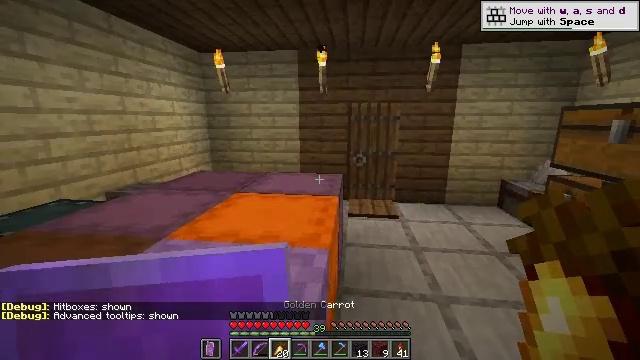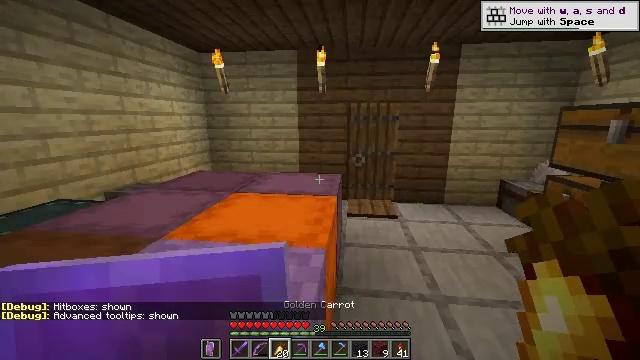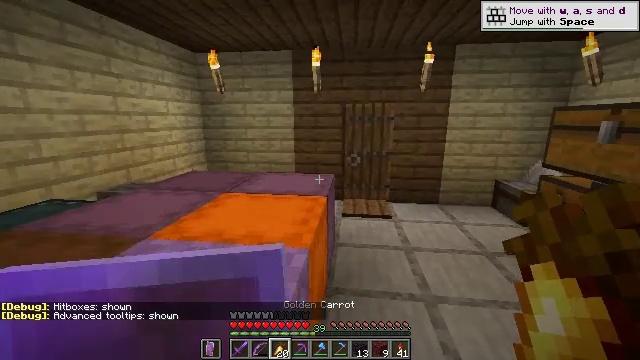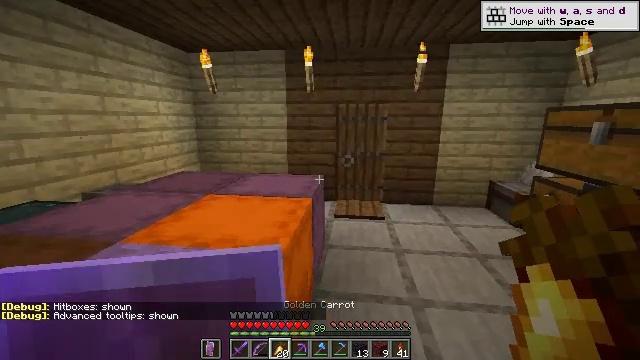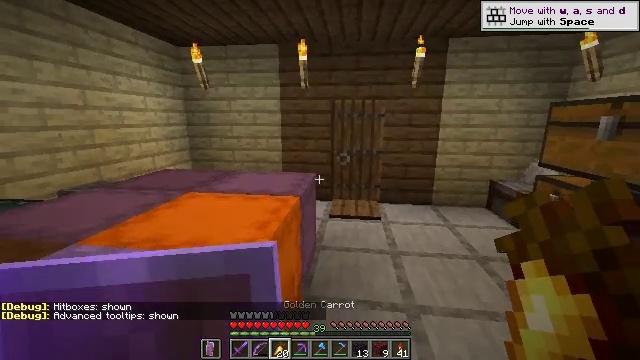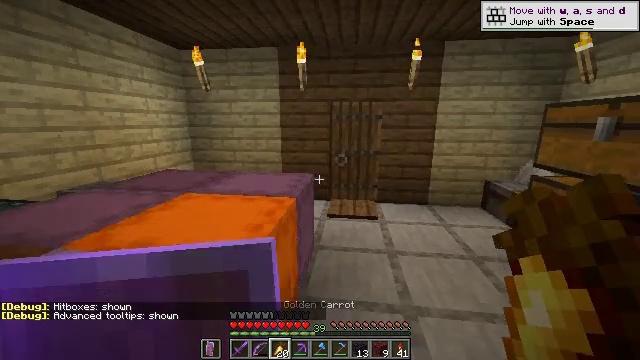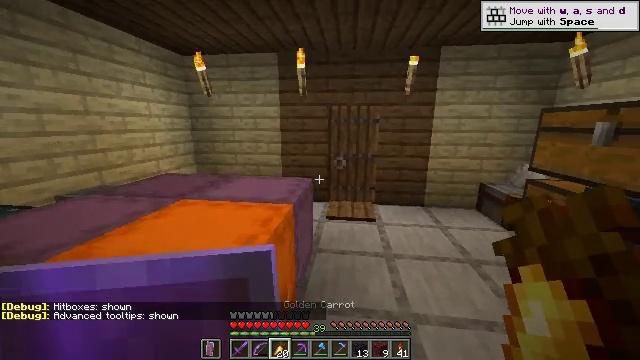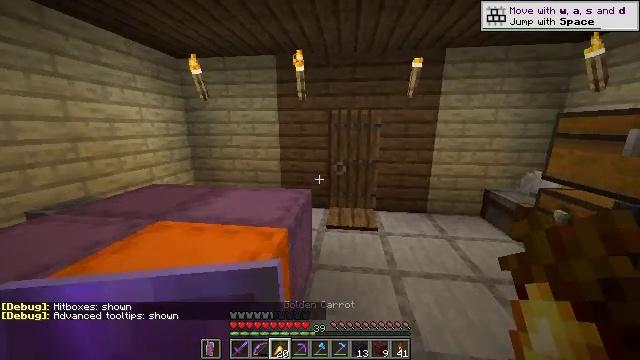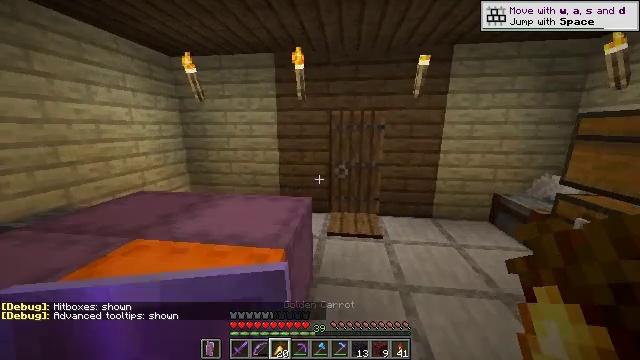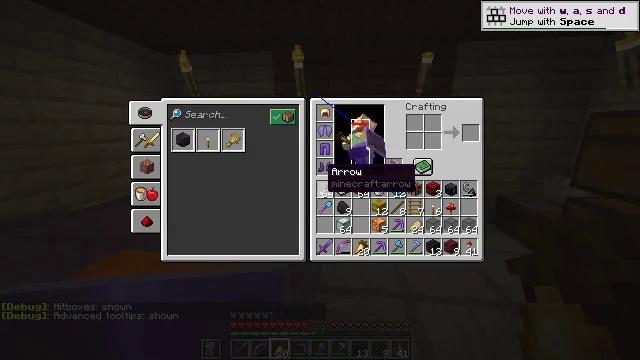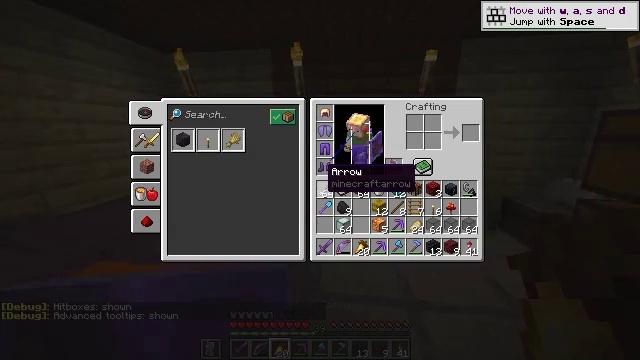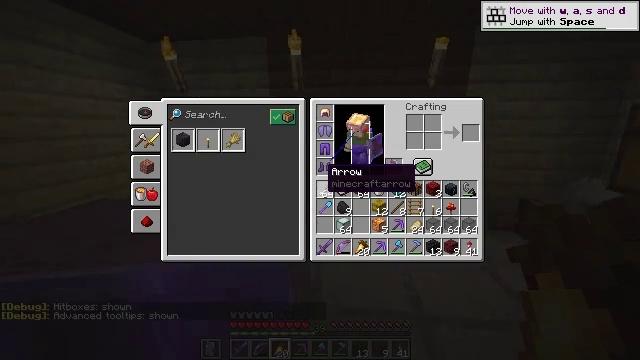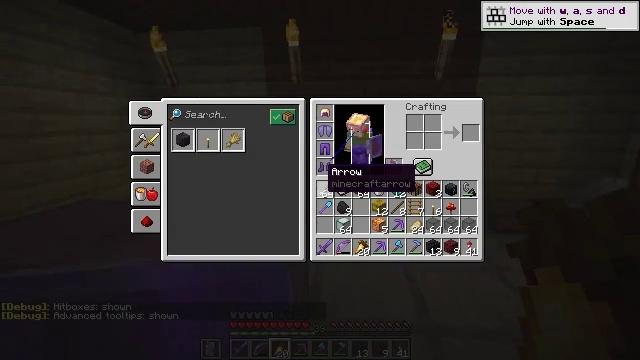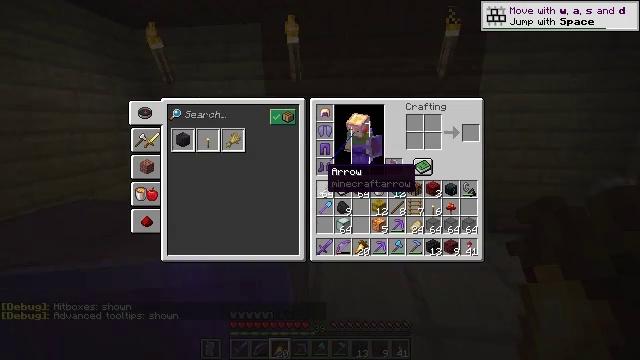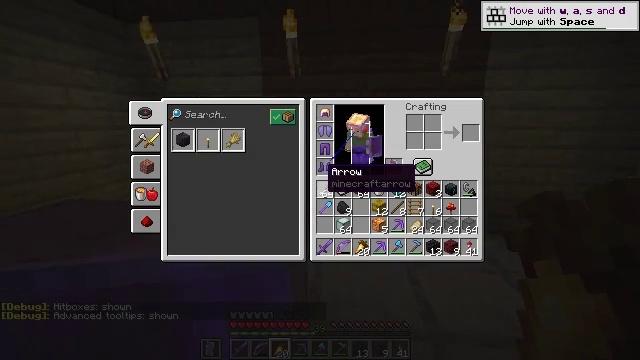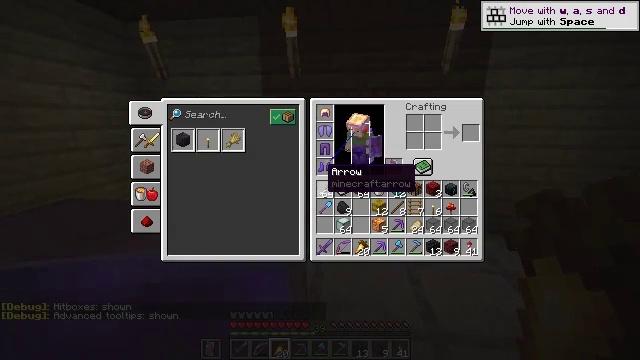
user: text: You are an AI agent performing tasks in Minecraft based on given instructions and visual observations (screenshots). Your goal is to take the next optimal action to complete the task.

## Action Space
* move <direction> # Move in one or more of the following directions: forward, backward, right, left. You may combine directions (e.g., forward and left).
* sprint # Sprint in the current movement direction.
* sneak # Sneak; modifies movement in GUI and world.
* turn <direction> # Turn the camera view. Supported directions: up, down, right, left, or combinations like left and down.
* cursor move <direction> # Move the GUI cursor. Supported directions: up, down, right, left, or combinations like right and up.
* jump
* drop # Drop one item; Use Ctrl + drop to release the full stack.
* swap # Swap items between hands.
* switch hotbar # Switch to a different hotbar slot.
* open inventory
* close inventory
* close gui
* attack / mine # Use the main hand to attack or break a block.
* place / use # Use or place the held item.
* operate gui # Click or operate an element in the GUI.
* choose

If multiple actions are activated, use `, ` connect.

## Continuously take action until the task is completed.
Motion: motion action
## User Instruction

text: Attack the nether wart block to break it.
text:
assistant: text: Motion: move forward and move right, sprint
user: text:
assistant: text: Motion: move forward and move right, sprint
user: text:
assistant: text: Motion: move forward and move right, sprint
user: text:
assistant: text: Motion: move forward, sprint
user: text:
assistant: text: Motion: move forward, sprint
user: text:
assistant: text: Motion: move forward, sprint
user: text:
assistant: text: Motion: move forward, sprint
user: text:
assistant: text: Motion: move forward, sprint
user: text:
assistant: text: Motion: move forward, sprint, open inventory
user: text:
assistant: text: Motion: move forward, open inventory
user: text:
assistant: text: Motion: open inventory
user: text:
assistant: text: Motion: no_op
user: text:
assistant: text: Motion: no_op
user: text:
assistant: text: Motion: no_op
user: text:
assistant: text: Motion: no_op
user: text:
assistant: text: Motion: cursor move right and up
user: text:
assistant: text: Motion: cursor move right
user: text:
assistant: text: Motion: no_op
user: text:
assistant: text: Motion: no_op
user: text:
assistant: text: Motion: no_op
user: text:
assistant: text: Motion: no_op
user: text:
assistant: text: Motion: no_op
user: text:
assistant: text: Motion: no_op
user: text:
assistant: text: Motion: no_op
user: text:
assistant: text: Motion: no_op
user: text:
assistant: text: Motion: no_op
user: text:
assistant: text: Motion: no_op
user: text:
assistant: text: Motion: no_op
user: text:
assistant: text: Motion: no_op
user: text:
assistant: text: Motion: no_op